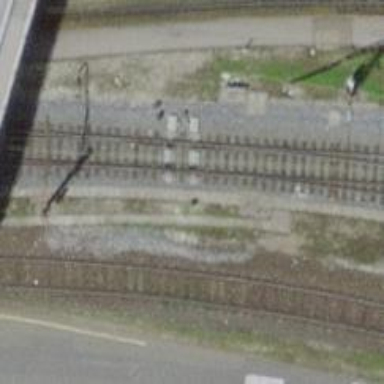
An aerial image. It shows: Railway switch.